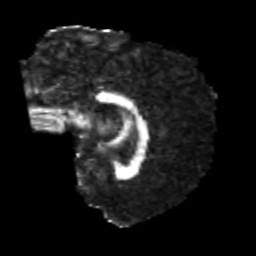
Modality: FA
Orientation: sagittal
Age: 23
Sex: female
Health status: healthy
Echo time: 0.074 s